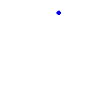
Particle: proton